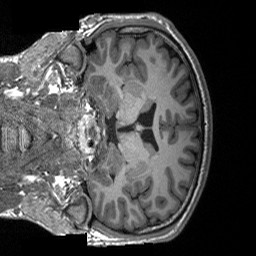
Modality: T1w
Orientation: coronal
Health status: ill
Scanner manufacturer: siemens
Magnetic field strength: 3 T
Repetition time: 2.3 s
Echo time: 0.00226 s